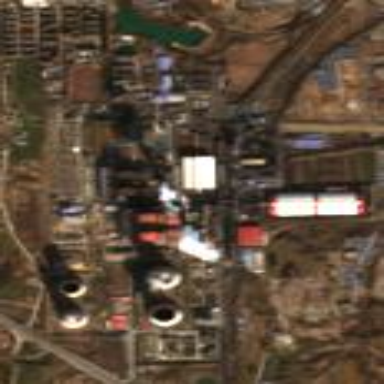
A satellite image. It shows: Industrial area with coal power plant.